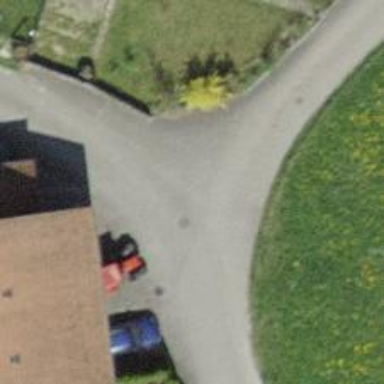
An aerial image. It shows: Residential road with grade 3 track type.